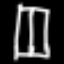
Label: pants